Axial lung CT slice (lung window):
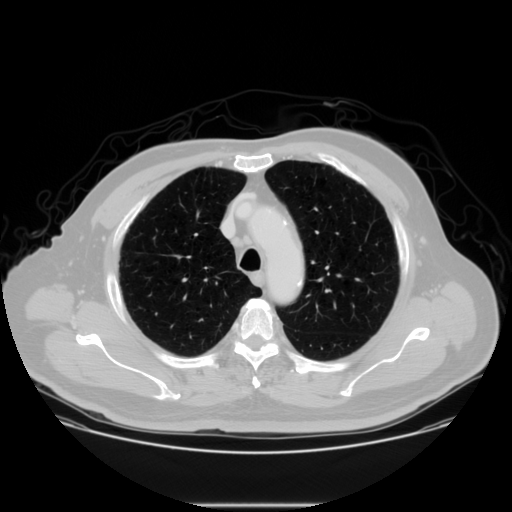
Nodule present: no